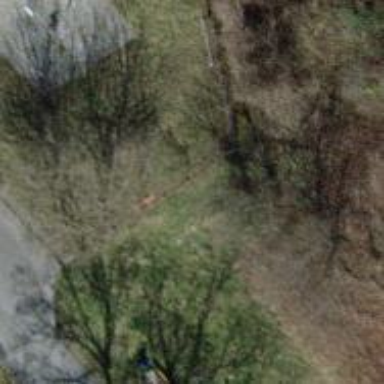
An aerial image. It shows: Pole supporting roof covering pipeline marker.